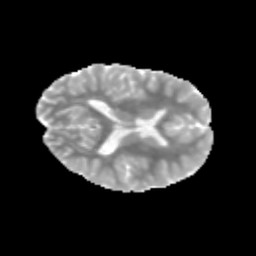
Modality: MD
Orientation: axial
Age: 11
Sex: male
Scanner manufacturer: siemens
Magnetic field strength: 3 T
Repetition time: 3.8 s
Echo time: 0.07 s